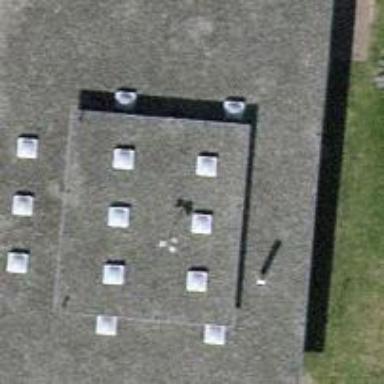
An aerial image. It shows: Bungalow with flat roof.